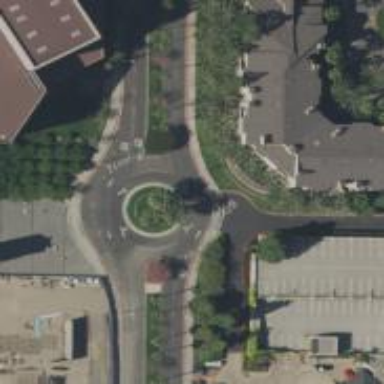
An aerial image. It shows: Tertiary road that leads to roundabout.